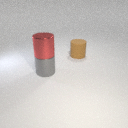
large red metal cylinder above large gray metal cylinder